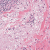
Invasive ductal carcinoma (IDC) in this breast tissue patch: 1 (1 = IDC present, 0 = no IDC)